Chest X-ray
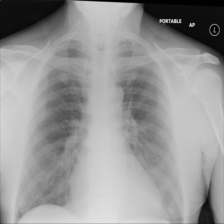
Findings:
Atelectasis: negative
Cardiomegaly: negative
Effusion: negative
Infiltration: negative
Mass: negative
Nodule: negative
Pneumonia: negative
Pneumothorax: negative
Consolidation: negative
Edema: negative
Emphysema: negative
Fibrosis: negative
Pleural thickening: negative
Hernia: negative